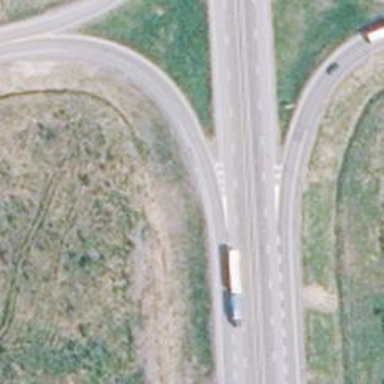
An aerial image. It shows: Trunk link highway with tertiary functional class.